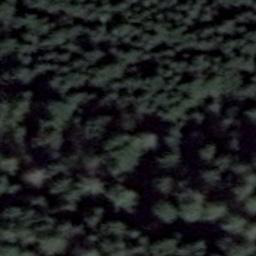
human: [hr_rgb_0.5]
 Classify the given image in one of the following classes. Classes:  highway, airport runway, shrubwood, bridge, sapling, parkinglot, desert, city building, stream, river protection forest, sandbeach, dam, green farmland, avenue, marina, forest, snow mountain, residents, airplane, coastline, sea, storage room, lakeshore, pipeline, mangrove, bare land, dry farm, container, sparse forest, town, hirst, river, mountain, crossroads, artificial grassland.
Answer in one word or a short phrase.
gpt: forest